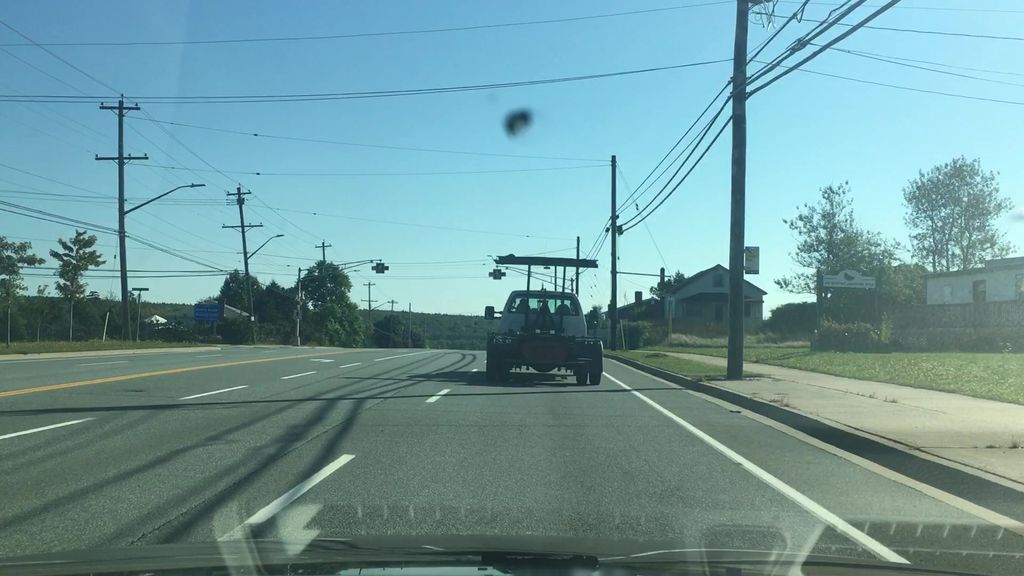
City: halifax